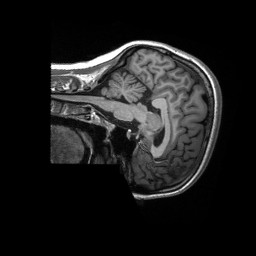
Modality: T1w
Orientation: sagittal
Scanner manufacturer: siemens
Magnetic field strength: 3 T
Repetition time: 2.3 s
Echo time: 0.00232 s